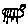
Label: cat